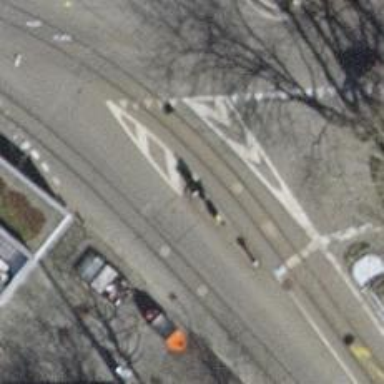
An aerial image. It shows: Secondary road with asphalt surface and separate sidewalk. The tram rails are embedded in the forward direction.